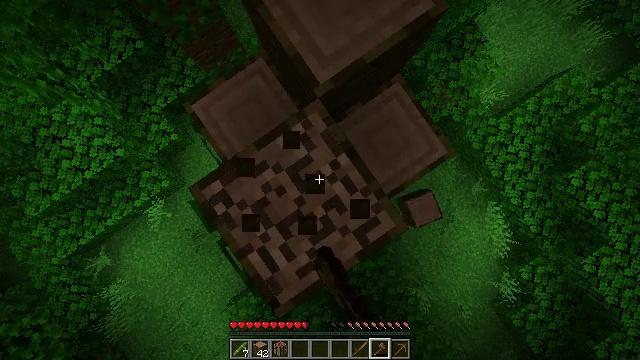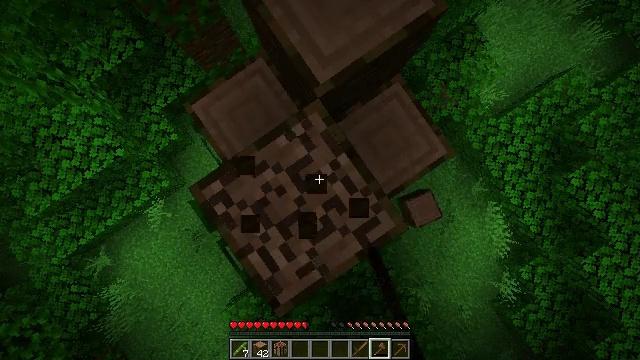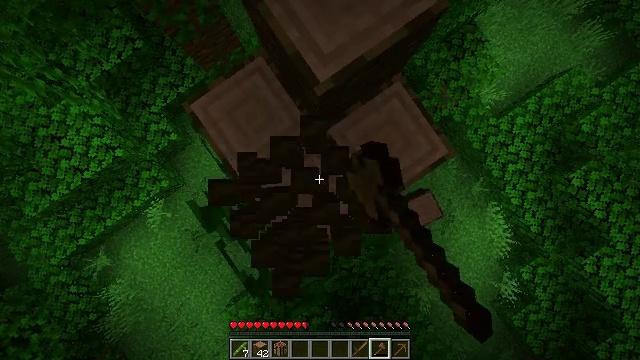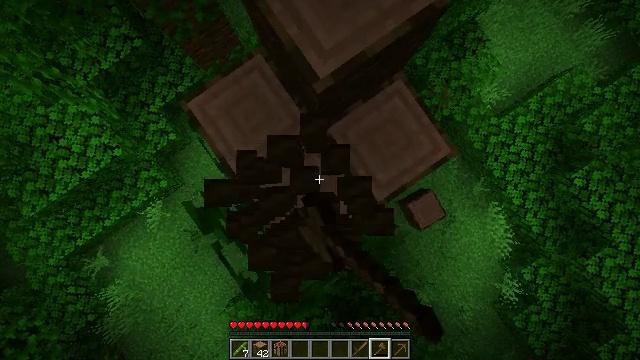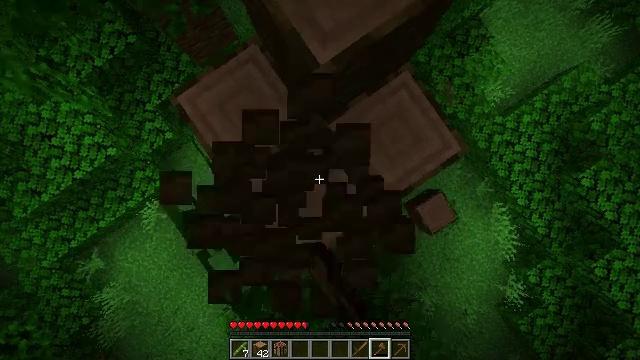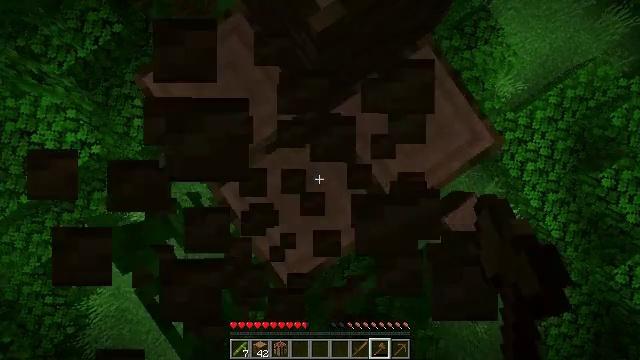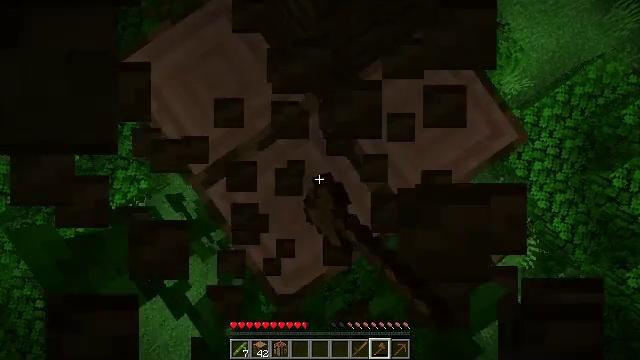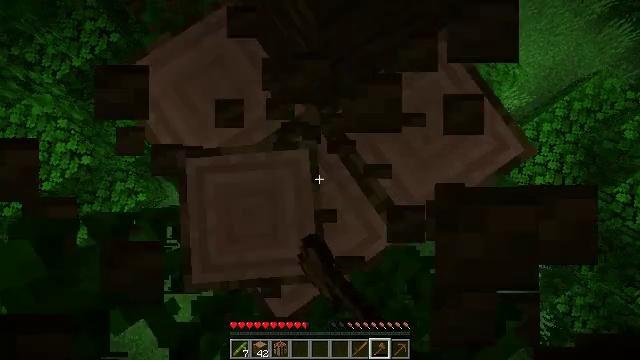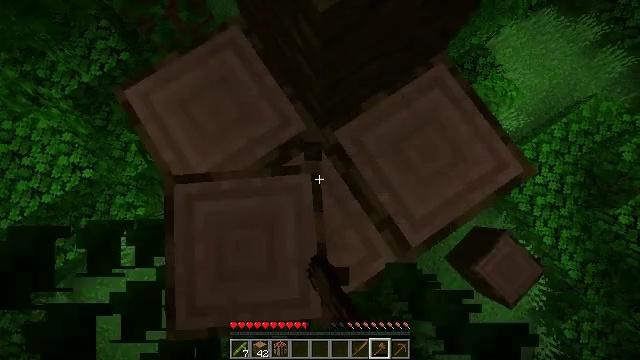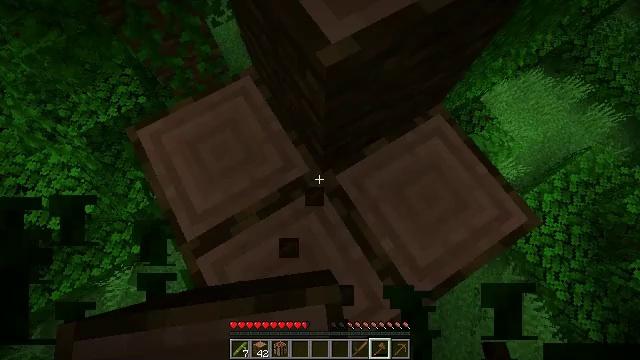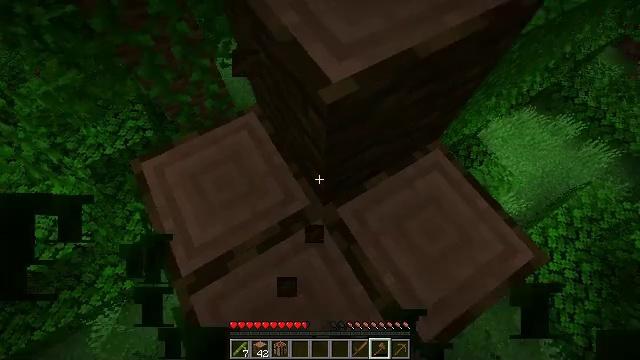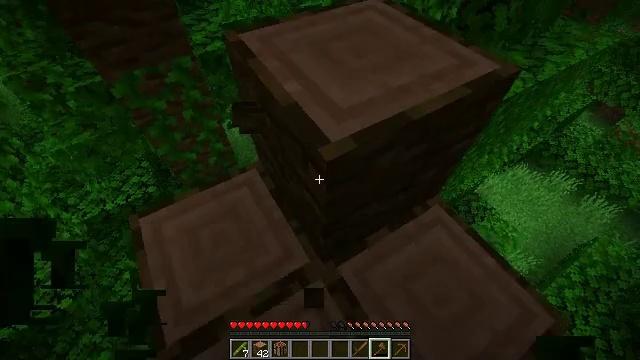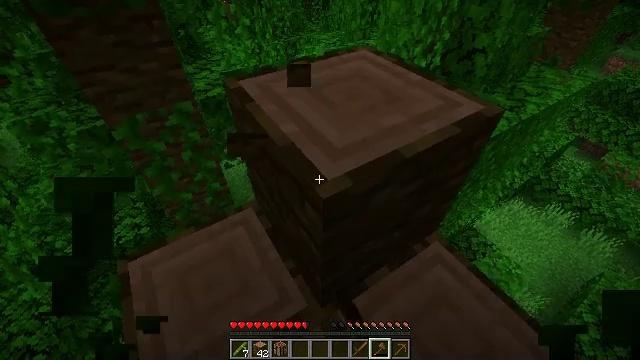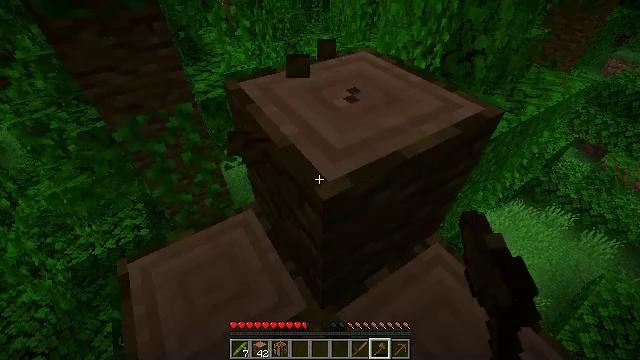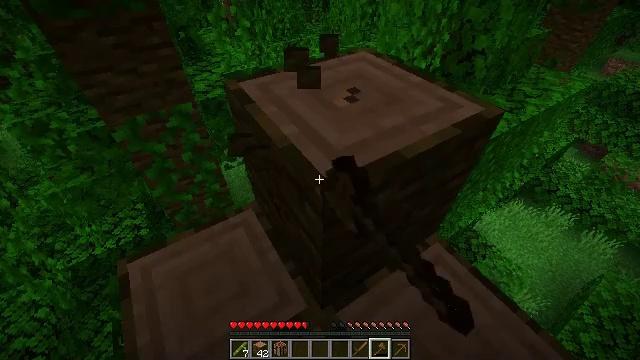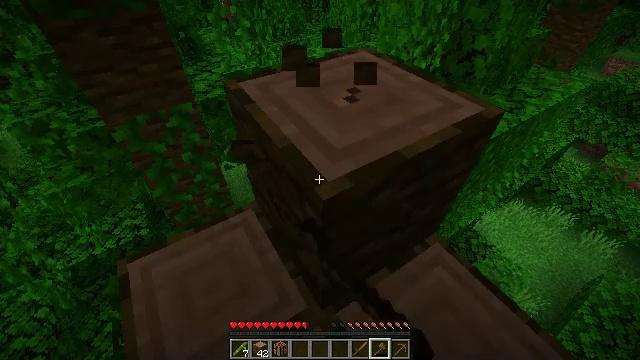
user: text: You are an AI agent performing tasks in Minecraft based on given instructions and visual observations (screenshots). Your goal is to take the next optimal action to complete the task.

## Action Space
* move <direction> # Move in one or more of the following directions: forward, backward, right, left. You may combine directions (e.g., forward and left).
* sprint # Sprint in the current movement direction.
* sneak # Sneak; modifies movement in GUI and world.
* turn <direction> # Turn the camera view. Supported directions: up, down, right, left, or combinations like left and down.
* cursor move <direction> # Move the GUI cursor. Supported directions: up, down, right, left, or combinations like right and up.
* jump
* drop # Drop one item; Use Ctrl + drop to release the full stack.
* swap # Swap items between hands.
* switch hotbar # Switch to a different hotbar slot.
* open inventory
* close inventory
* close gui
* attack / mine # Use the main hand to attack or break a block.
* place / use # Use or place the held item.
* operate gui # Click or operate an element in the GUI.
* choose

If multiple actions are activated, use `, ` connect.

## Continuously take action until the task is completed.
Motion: motion action
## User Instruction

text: Mine the jungle log in the rainforest biome.
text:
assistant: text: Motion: attack / mine
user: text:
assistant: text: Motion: attack / mine
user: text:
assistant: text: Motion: attack / mine
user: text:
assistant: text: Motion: attack / mine
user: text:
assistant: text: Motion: attack / mine
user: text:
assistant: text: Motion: attack / mine
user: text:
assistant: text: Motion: turn up, attack / mine
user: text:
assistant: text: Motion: turn up, attack / mine
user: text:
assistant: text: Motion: turn left and up, attack / mine
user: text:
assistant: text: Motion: turn up, attack / mine
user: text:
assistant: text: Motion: turn up, attack / mine
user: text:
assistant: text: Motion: turn right and up, attack / mine
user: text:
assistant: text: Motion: attack / mine
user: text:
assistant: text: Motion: attack / mine
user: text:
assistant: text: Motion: attack / mine
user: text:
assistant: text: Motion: attack / mine
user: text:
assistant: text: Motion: attack / mine
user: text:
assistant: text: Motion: attack / mine
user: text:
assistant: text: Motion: attack / mine
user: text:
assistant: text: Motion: attack / mine
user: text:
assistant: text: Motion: attack / mine
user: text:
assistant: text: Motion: attack / mine
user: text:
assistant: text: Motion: attack / mine
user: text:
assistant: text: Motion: attack / mine
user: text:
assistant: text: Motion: attack / mine
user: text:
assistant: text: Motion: attack / mine
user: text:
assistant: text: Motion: attack / mine
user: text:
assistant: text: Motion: attack / mine
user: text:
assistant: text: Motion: attack / mine
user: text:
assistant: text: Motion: turn down, attack / mine